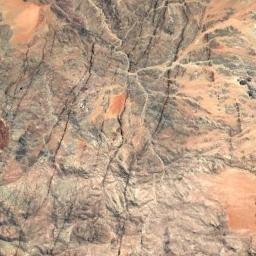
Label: mountain